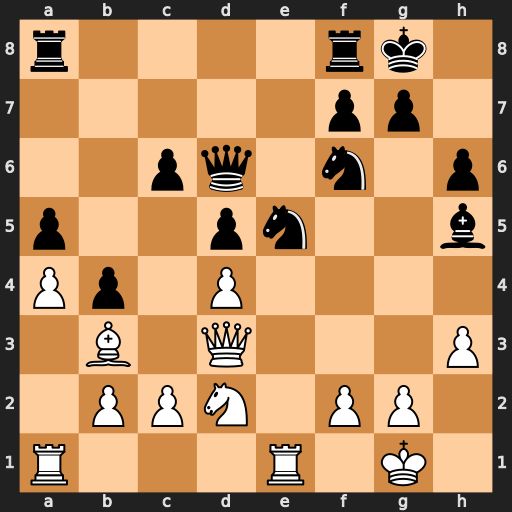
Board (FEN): r4rk1/5pp1/2pq1n1p/p2pn2b/Pp1P4/1B1Q3P/1PPN1PP1/R3R1K1
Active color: w
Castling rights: -
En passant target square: -
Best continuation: dxe5